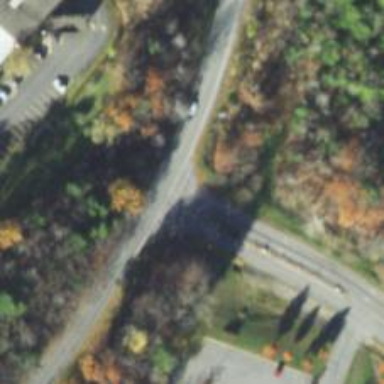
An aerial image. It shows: Road with stop sign.